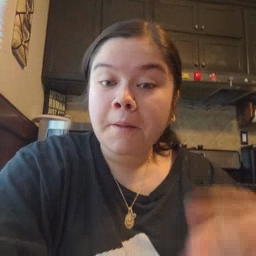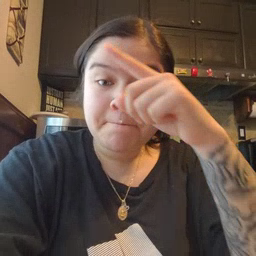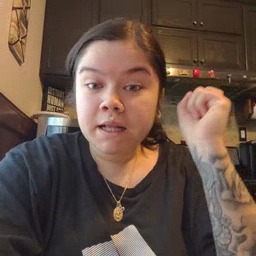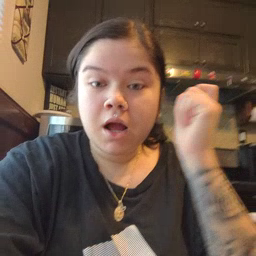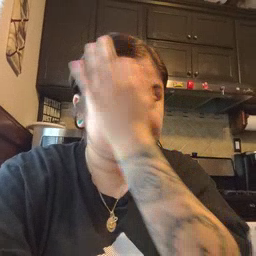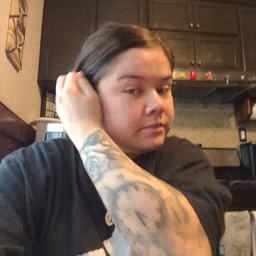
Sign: because